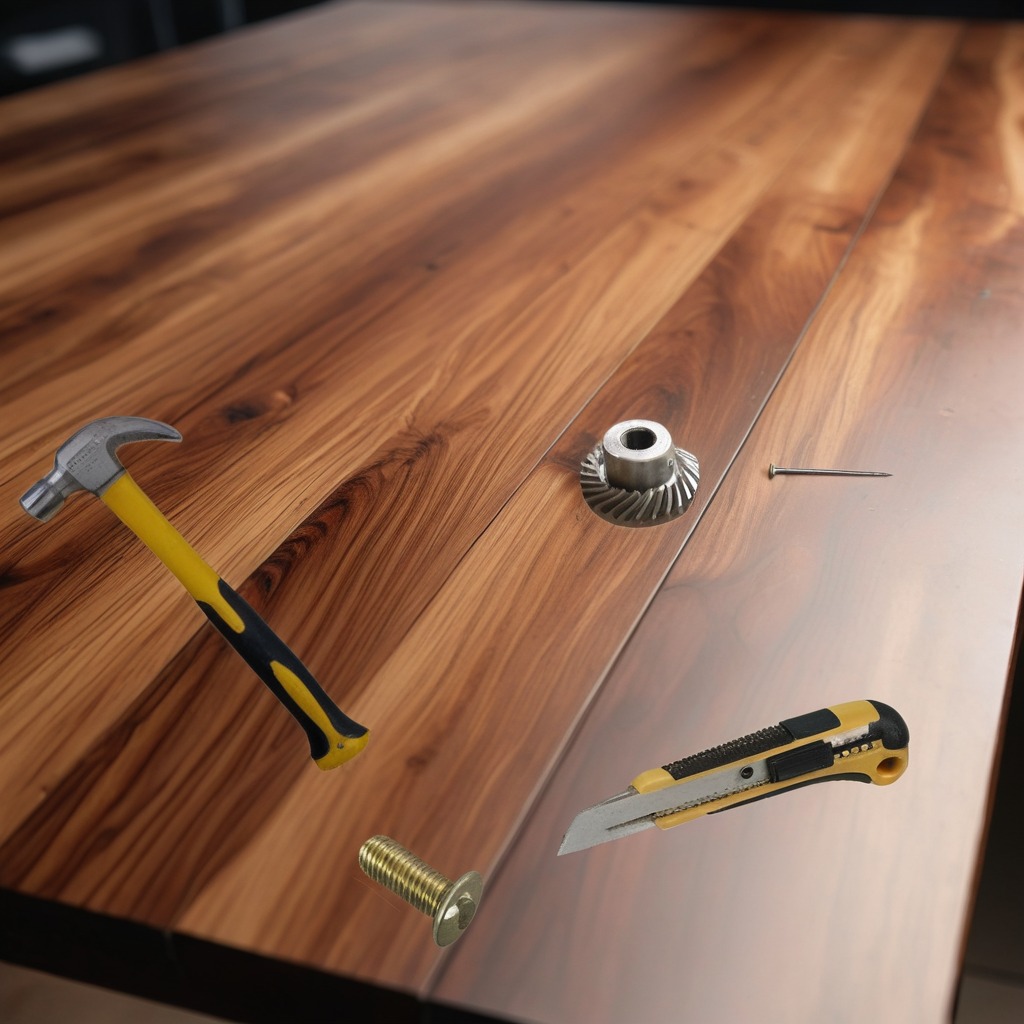
A gear with teeth, a knife, a screw, a nail, and a hammer are lying on the wooden table.